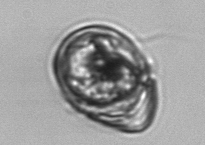
Label: Gyrodinium